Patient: sex M, age 24
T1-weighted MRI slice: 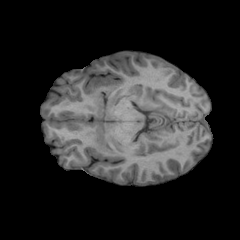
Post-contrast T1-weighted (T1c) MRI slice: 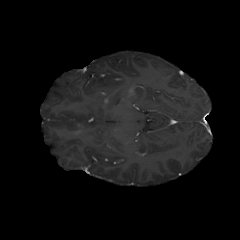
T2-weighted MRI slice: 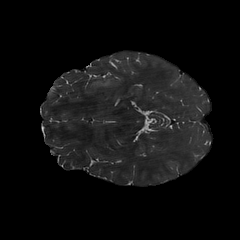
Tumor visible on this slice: yes
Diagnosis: Astrocytoma, IDH-mutant
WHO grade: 2